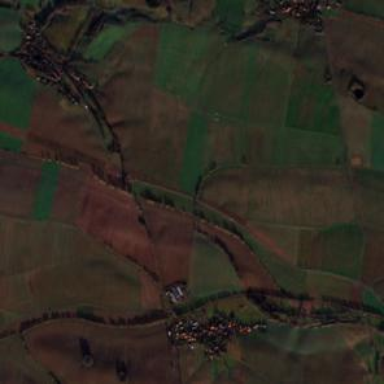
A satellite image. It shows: Picturesque farmland scene.